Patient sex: M
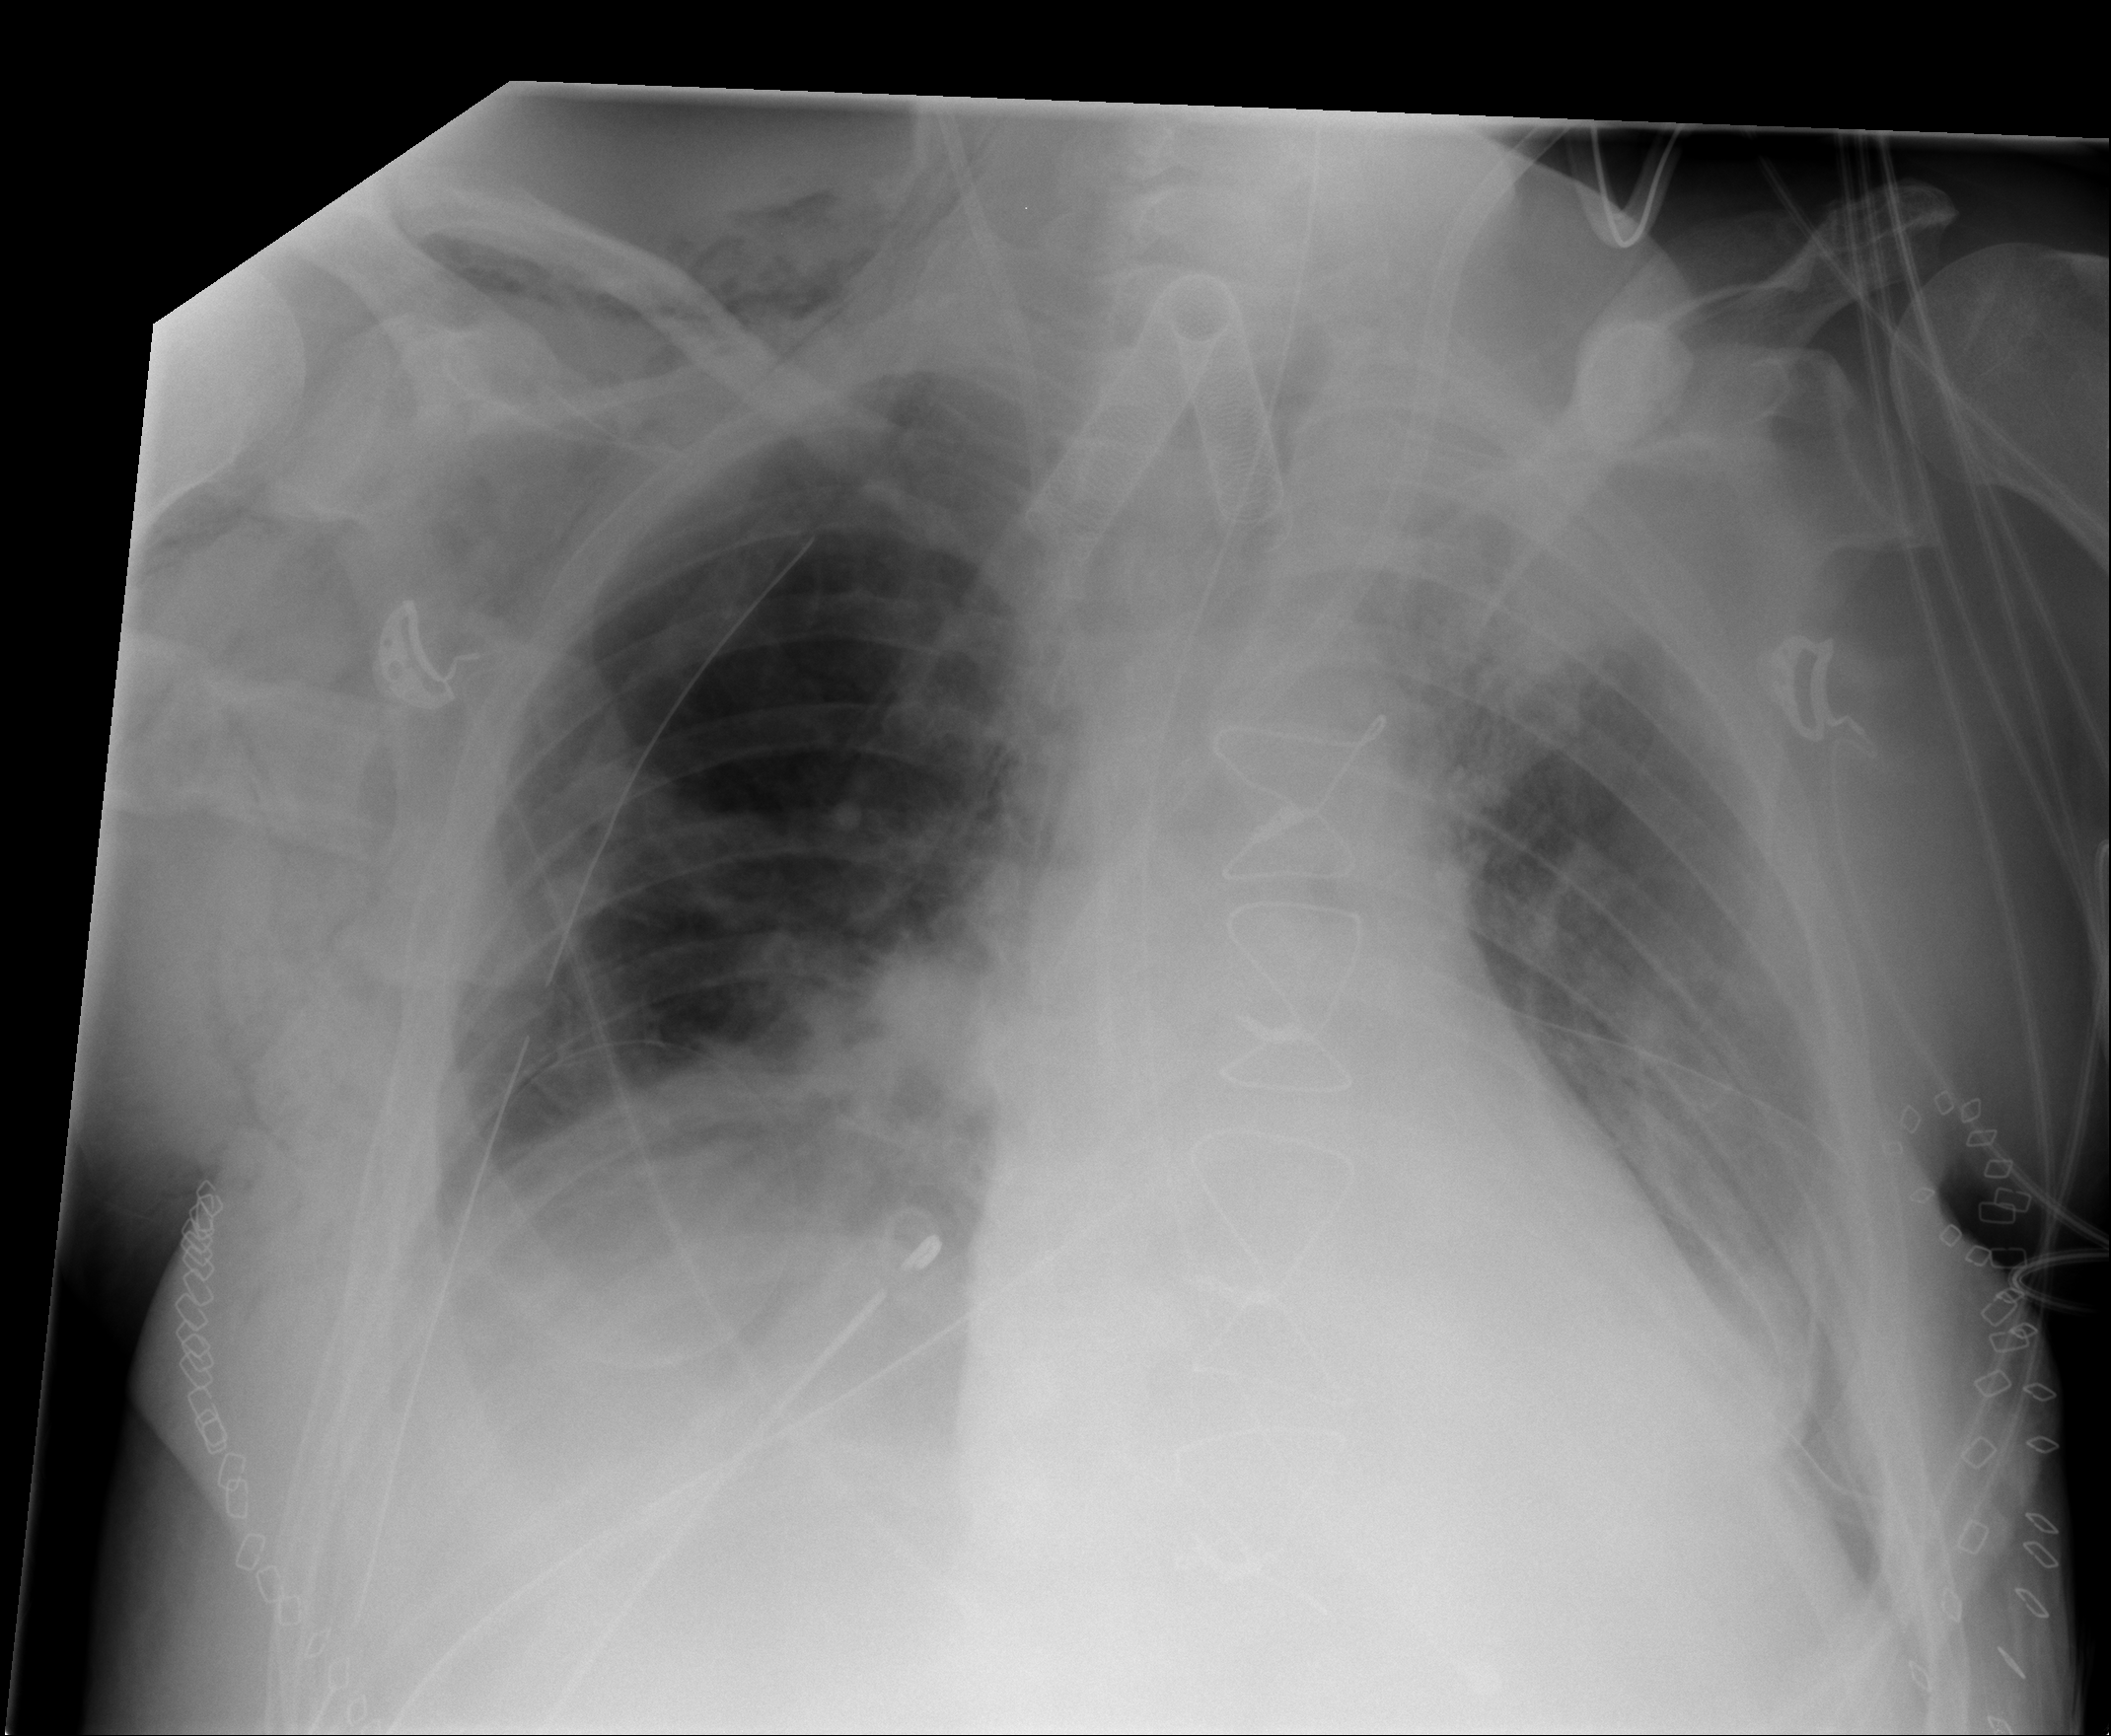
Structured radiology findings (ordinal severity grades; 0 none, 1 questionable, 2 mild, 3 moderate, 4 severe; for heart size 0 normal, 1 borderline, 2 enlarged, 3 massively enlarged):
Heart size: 2
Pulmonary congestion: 3
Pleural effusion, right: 2
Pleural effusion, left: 1
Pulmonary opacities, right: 2
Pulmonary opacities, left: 3
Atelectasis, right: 2
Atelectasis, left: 2